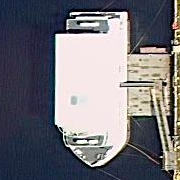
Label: civil